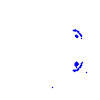
Particle: electron